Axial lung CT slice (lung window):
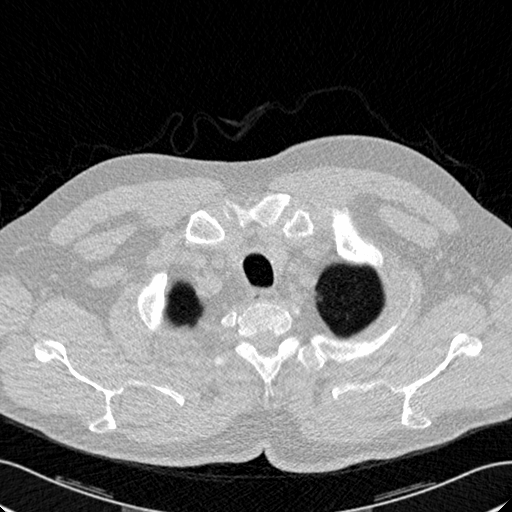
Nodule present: no